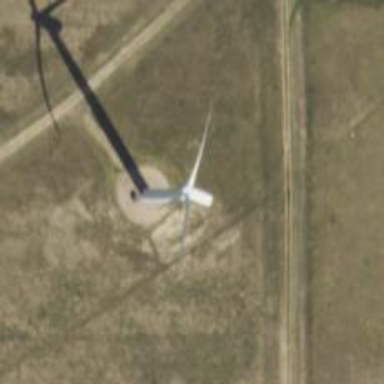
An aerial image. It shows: Wind power generator with wind turbines.